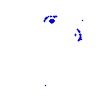
Particle: electron